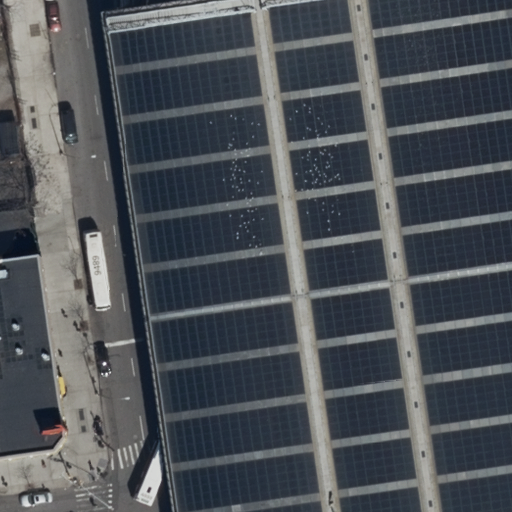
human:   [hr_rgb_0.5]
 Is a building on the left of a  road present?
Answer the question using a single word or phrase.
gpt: yes

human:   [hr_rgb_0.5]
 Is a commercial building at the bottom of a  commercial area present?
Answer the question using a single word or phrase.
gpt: no

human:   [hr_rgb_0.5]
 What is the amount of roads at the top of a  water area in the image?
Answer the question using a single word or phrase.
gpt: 0

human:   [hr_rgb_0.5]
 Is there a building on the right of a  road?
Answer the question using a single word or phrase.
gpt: yes

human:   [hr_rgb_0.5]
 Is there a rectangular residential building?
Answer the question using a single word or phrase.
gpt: yes

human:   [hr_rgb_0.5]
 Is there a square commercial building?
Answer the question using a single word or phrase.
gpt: no

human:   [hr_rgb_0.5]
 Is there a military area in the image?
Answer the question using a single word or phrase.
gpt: no

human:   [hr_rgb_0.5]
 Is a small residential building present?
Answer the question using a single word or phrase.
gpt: no

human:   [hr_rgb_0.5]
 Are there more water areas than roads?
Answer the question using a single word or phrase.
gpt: no

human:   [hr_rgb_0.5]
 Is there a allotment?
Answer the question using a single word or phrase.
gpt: no

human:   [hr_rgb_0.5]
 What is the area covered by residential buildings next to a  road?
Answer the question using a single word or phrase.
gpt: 3460m2

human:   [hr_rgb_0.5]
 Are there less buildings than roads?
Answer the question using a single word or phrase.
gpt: yes

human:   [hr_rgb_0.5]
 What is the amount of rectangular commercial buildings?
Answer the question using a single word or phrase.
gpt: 0

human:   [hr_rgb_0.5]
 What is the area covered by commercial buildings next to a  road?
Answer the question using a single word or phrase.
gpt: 0m2

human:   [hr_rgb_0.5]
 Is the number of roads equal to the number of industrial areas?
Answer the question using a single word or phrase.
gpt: no

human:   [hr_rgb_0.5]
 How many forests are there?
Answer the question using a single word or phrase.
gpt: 0

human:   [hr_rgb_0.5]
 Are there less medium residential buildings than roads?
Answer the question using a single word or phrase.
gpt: yes

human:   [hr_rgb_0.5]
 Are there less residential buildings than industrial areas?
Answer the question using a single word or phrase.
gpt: no

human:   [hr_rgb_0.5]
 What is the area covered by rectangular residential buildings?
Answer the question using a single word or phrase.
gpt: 954m2

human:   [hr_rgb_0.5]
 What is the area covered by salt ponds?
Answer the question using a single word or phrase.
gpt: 0m2

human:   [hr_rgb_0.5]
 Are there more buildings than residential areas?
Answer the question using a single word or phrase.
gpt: yes

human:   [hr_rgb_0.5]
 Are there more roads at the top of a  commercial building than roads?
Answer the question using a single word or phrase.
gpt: no

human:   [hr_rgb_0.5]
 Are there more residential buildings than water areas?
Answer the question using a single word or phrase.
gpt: yes

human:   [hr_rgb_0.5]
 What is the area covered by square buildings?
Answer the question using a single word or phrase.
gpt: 0m2

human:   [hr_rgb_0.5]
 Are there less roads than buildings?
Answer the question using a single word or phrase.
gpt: no

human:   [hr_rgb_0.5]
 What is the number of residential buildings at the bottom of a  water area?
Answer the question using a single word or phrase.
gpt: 0

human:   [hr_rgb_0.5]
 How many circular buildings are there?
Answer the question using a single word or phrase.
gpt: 0

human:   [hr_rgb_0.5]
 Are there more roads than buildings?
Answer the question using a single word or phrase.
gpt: yes

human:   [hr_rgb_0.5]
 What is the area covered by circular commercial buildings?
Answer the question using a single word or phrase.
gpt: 0m2

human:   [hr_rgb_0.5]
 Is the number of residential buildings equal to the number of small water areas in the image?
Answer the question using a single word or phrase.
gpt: no

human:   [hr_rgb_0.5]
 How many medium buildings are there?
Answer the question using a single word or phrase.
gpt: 1

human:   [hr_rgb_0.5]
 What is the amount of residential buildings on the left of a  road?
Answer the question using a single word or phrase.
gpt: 2

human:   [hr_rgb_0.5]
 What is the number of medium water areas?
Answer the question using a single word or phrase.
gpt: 0

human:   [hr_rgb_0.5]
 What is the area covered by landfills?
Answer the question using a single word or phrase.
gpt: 0m2

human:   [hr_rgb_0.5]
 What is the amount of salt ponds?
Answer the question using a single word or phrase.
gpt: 0

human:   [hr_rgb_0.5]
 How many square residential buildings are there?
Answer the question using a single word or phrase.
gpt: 0